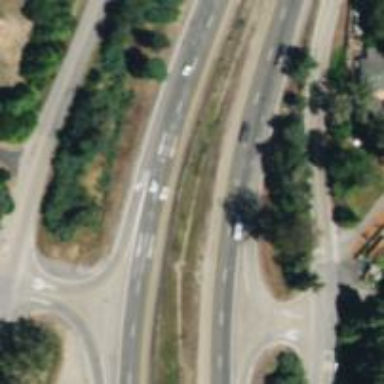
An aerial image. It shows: Asphalt trunk highway classified as expressway.